Field crop: maize
Growth stage: 1
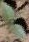
Species: datura